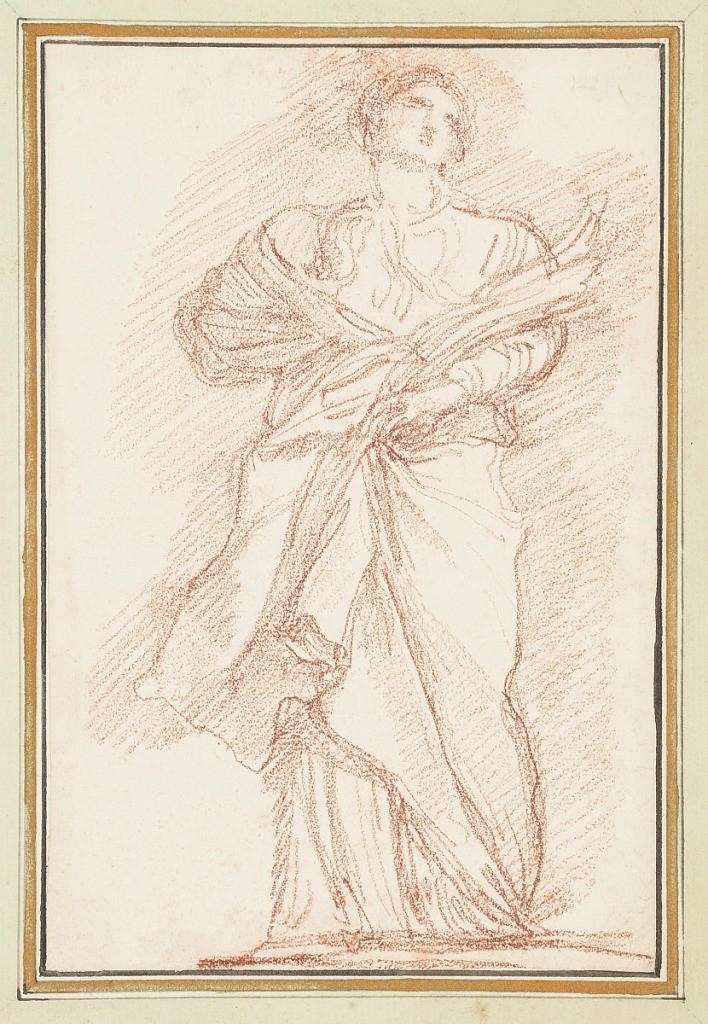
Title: St. Lucy from St. Peter's colonnade
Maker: Giovanni Maria de Rossi
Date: ca. 1759–70
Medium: Red chalk on paper
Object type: Drawing
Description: Drawing after a statue by Giovanni Maria De Rossi of St. Lucy on the North Colonnade of St. Peter's. She holds the palm of martyrdrom in her left hand and holds up her right. She looks upward and to the left.